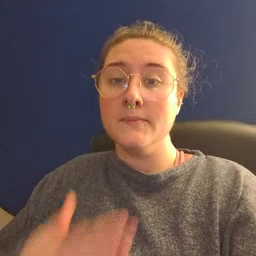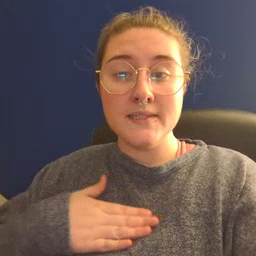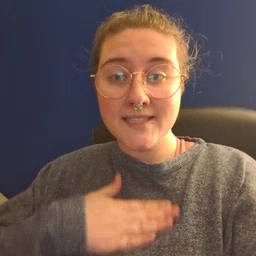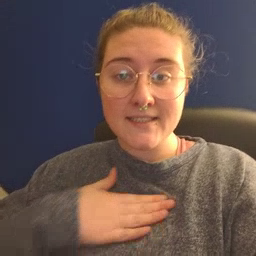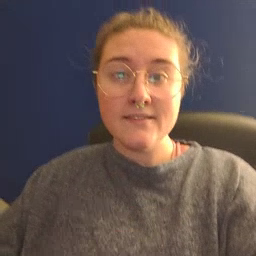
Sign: please